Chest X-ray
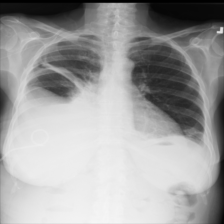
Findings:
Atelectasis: negative
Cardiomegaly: negative
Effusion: negative
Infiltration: negative
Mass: negative
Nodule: negative
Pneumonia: negative
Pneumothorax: negative
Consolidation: negative
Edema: negative
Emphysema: negative
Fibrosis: negative
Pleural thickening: negative
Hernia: negative